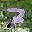
Label: 7